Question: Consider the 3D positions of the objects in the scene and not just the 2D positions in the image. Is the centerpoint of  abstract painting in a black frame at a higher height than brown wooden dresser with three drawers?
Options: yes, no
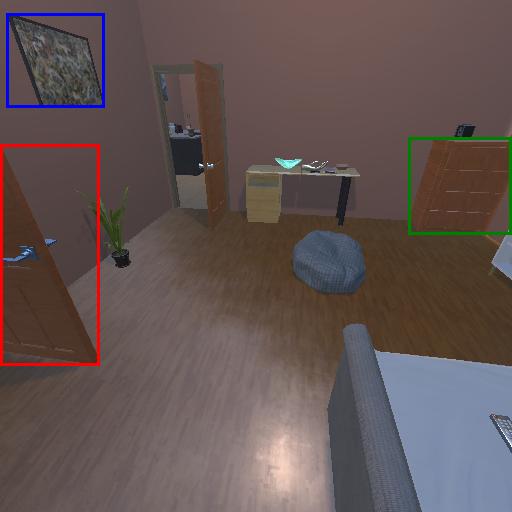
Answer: yes